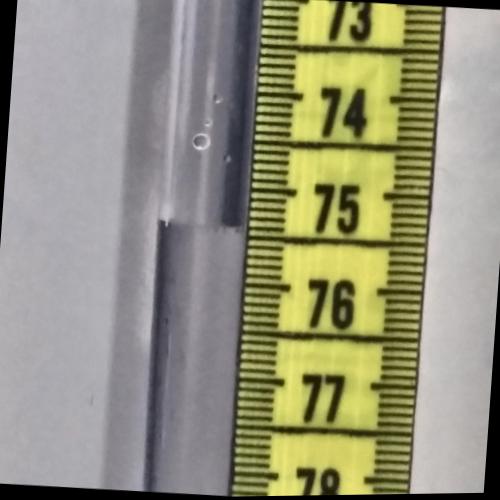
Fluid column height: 75.4 cm